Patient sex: M
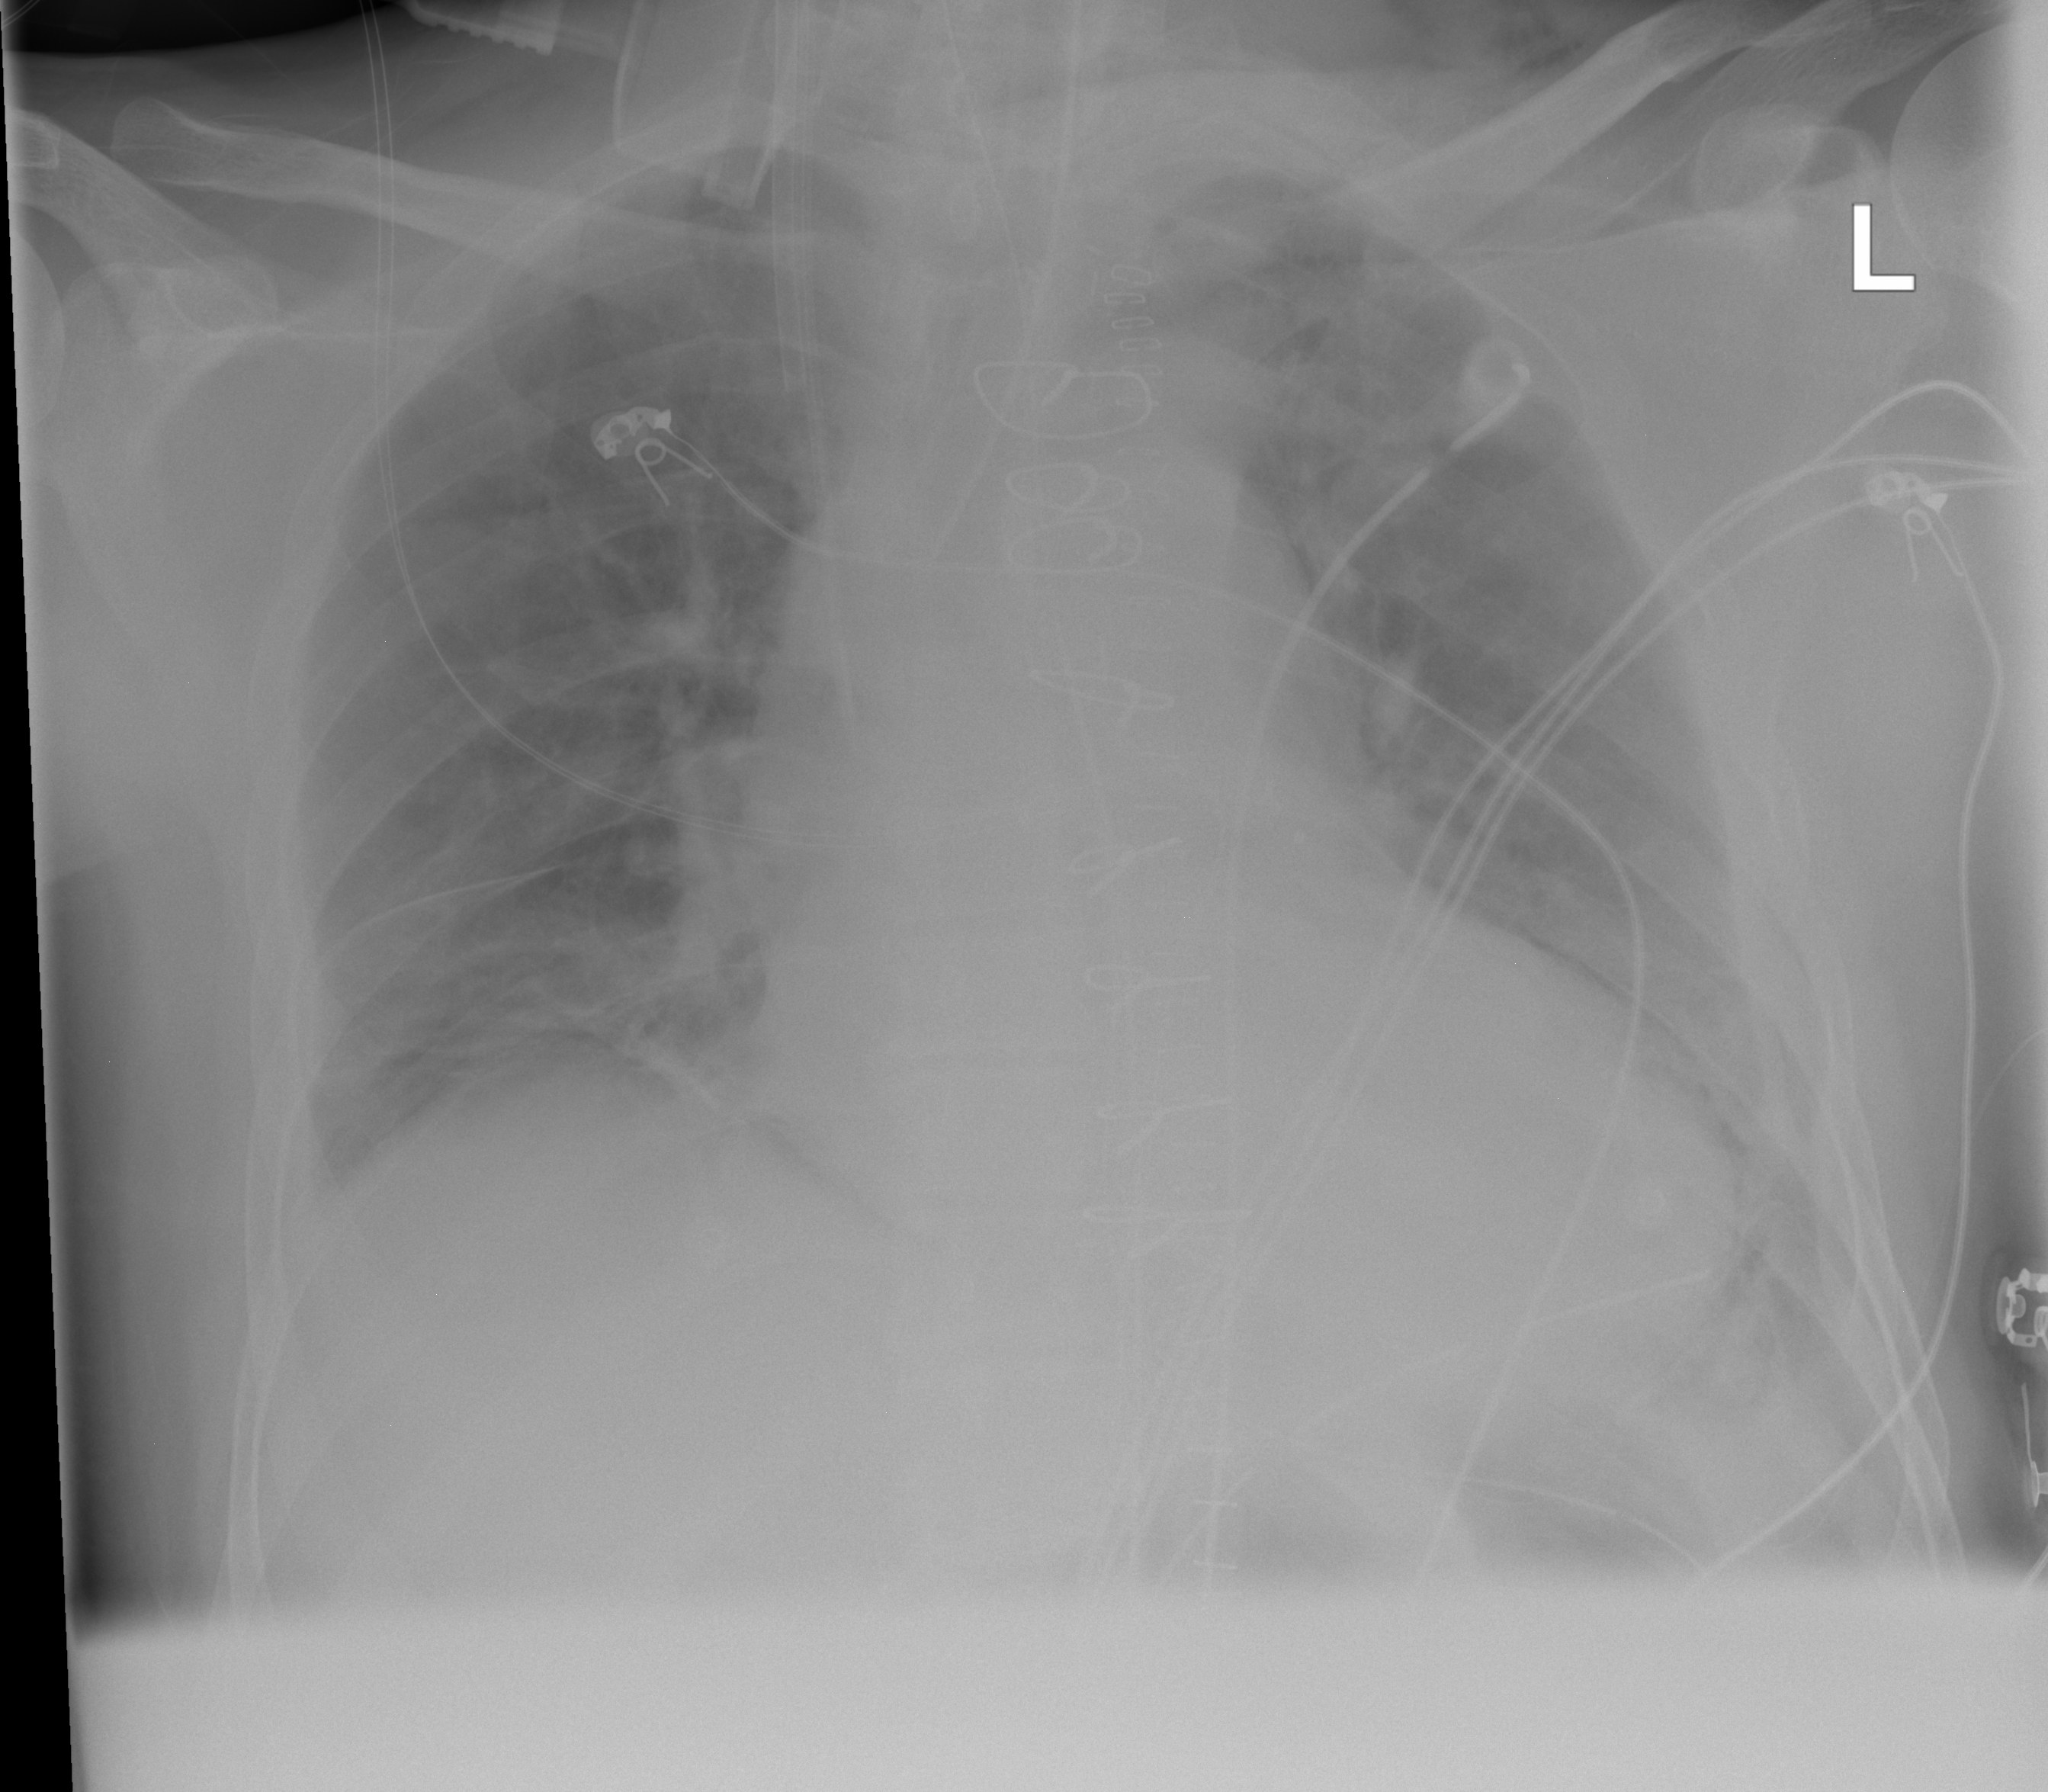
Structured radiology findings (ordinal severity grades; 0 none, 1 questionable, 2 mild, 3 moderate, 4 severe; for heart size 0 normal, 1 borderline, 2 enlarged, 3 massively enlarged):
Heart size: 2
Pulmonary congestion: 2
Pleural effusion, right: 2
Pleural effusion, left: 2
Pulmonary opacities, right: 2
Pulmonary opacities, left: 0
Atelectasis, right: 2
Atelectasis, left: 0